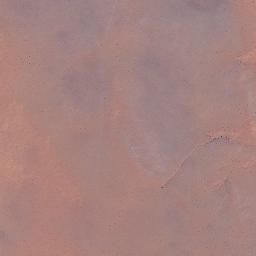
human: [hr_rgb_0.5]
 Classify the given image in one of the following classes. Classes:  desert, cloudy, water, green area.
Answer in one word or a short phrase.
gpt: desert